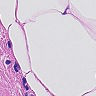
Metastatic tissue present: no